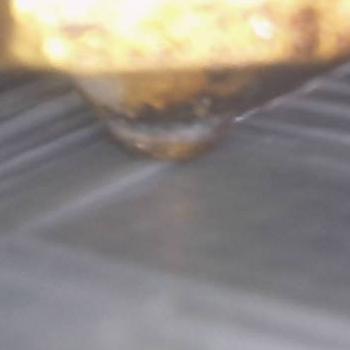
Flow rate: 238%